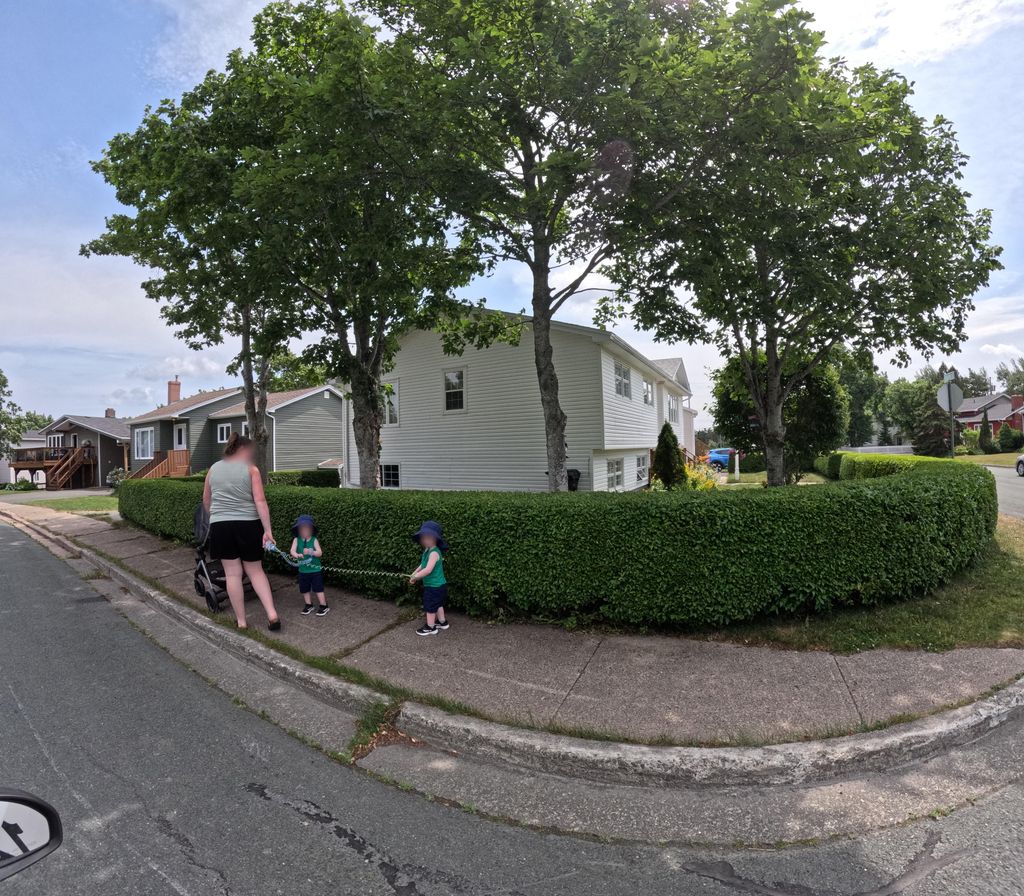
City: st_johns